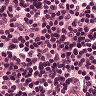
Metastatic tissue present: no